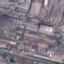
Land use / land cover class: Industrial